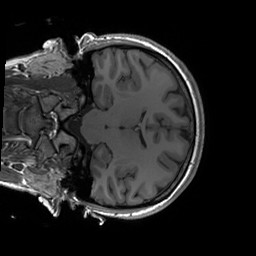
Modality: T1w
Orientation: coronal